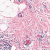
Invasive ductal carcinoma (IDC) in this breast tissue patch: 1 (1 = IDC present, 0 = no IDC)